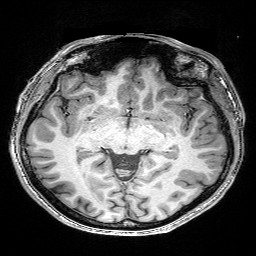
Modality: T1w
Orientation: coronal
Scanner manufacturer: siemens
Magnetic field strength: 3 T
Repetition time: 2.25 s
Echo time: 0.00418 s